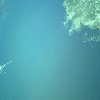
Label: water